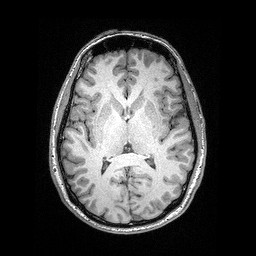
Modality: T1w
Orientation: coronal
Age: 26
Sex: male
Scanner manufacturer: siemens
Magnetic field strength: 3 T
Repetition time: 2.4 s
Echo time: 0.03 s